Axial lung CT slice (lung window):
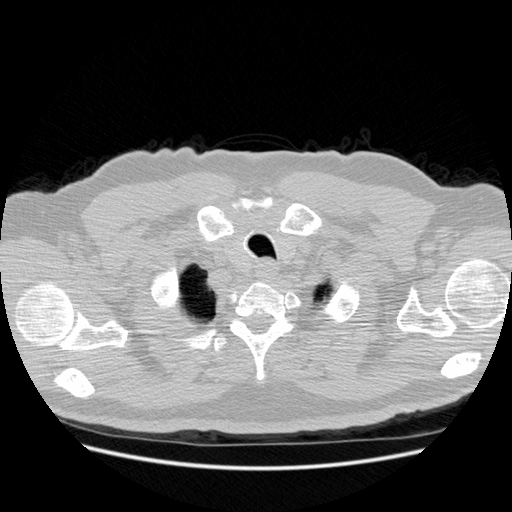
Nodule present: no